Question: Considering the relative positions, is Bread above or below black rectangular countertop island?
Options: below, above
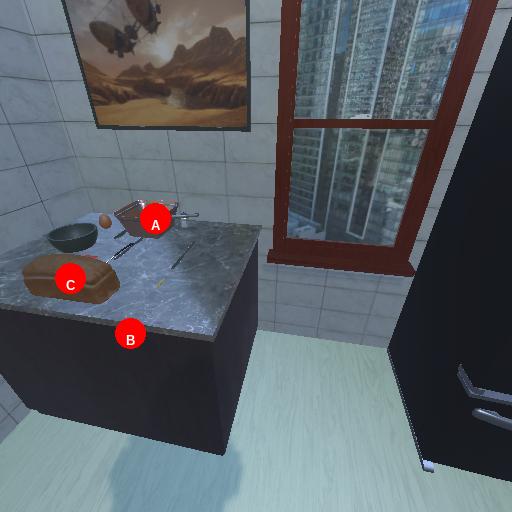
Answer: below